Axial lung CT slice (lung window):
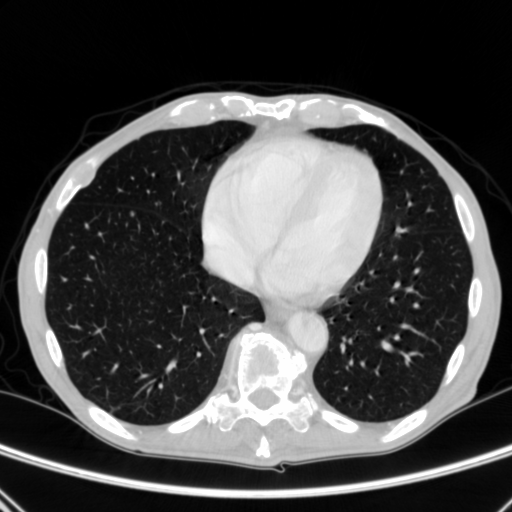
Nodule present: yes
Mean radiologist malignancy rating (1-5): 3